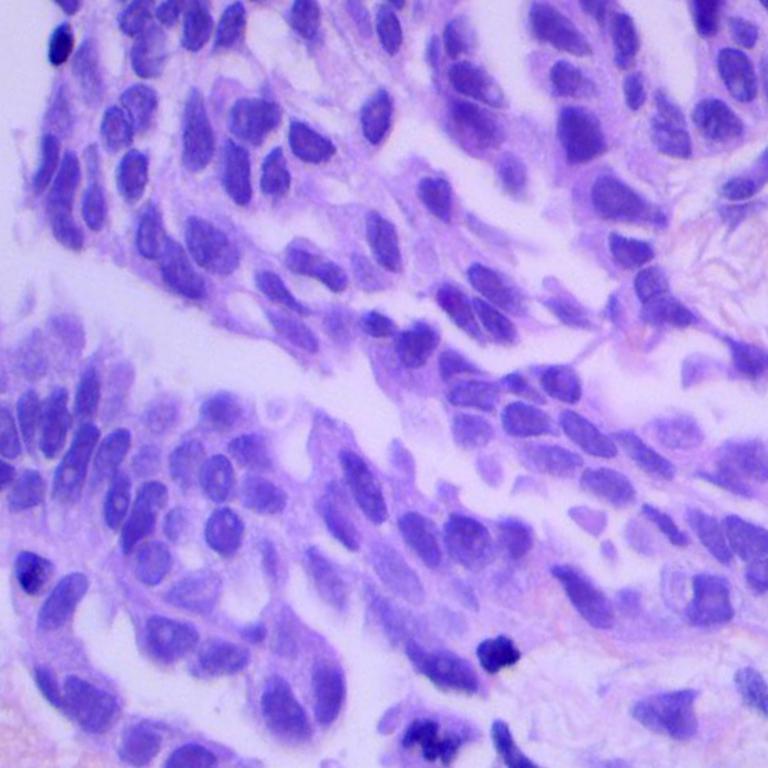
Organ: lung
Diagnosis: adenocarcinomas